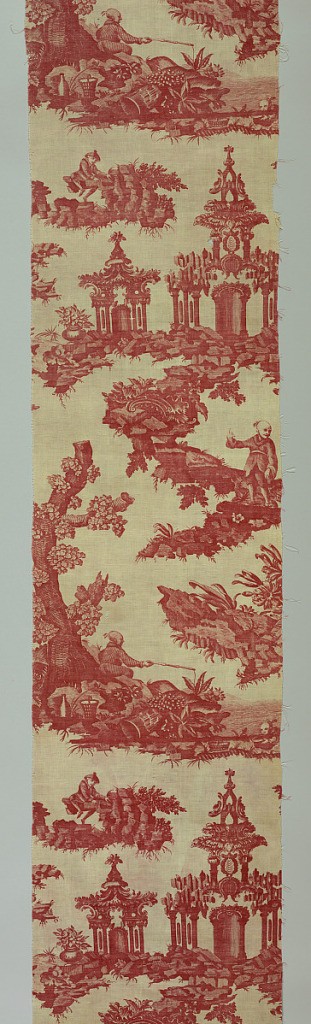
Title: Textile
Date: late 18th century
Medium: cotton Technique: printed by engraved copper plate on plain weave
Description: Chinoiserie design printed in red on a white ground. A pagoda, and boys in Chinese dress on a rock, with birds, with jars, fishing. Another pavillion is formed with rocaille scrolls. The design is a copy of the Bromley Hall design "Pagoda."